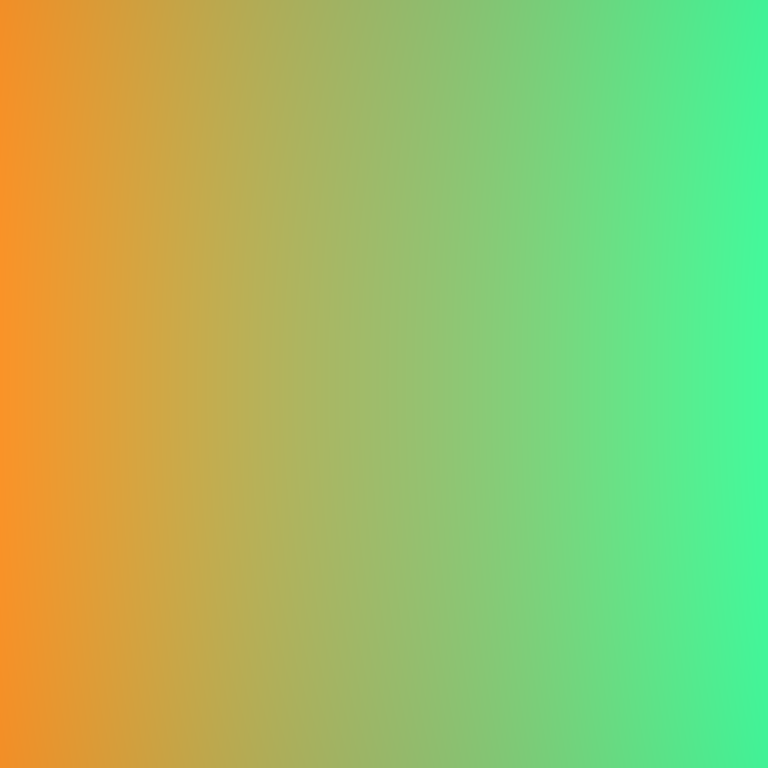
Abstract light effect, smooth gradient from warm orange to cool green, calm atmosphere, soft glow, no room, no furniture, no objects.